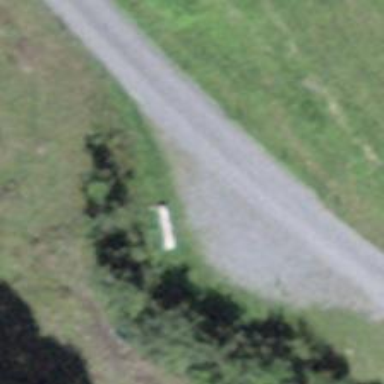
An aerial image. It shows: Bench.